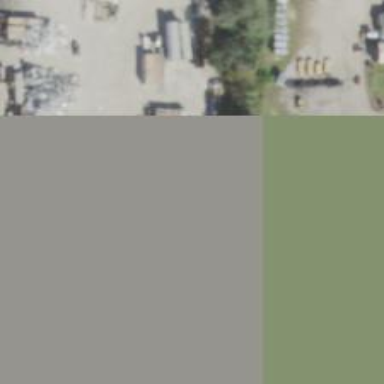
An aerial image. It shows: Recycling facility.